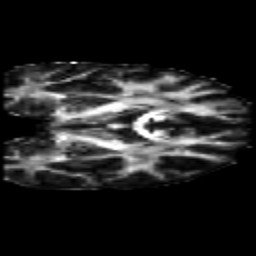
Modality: FA
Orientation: coronal
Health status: healthy
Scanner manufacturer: philips
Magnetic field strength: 3 T
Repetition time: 6.964 s
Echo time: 0.092 s